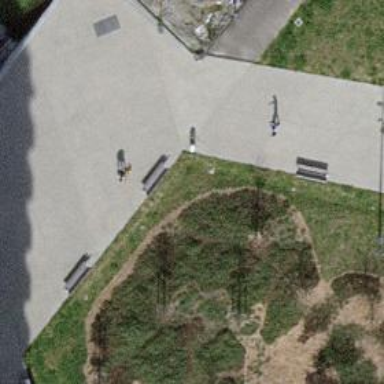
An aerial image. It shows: Bench.